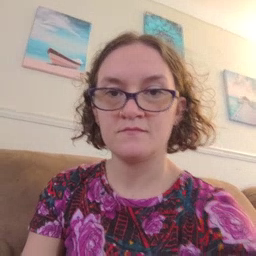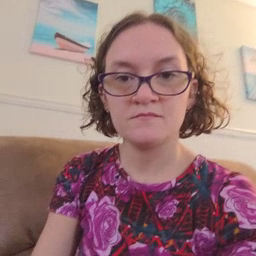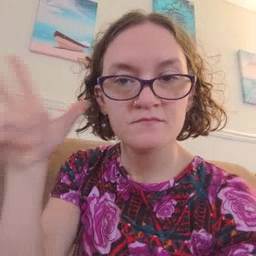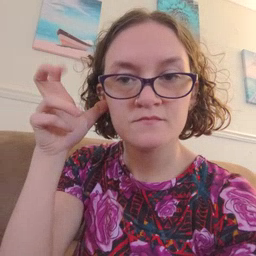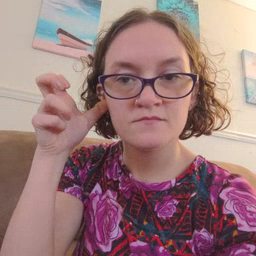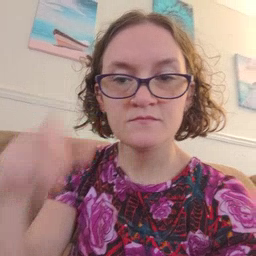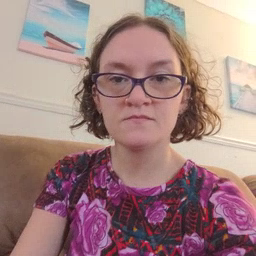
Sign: hear